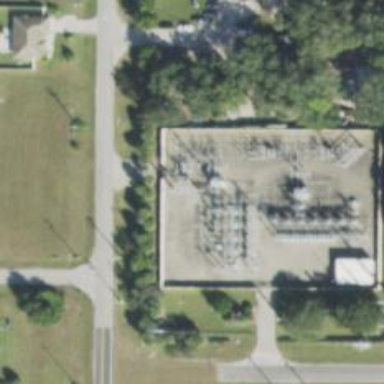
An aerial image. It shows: Switch for power supply.